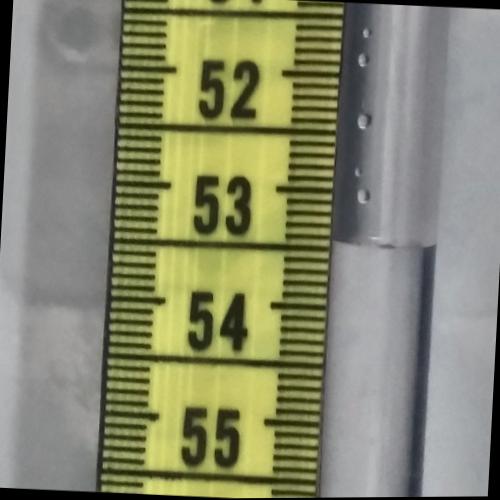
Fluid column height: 53.4 cm